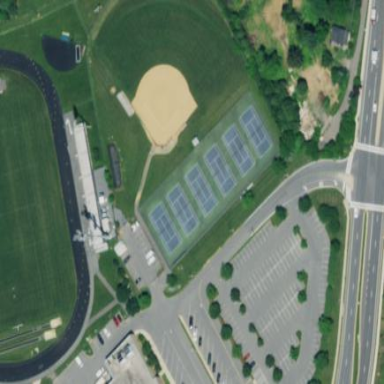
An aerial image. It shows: Baseball pitch for leisure and sports activities.